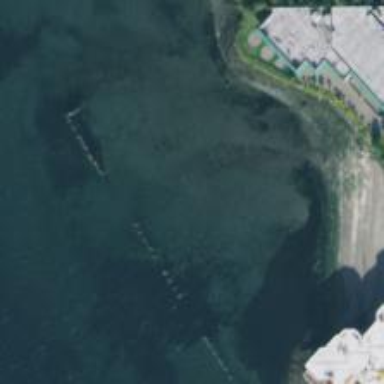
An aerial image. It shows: Breakwater structure.